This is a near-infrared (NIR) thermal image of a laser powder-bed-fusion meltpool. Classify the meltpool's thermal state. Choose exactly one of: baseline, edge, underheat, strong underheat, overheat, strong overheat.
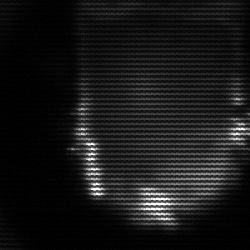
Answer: baseline